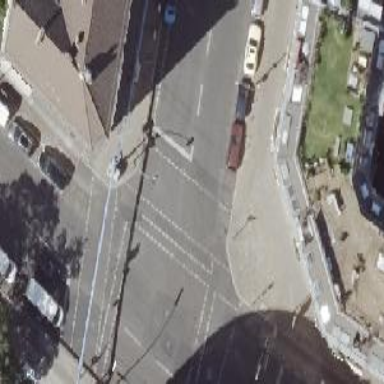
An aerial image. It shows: Road crossing with traffic signals.